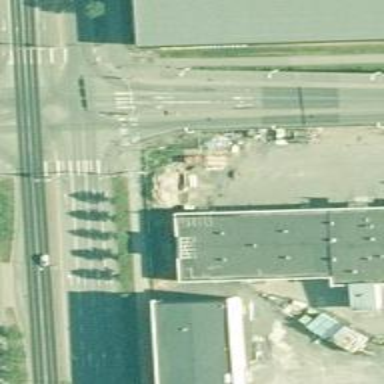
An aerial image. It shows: Office building with flat roof.